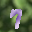
Label: 7